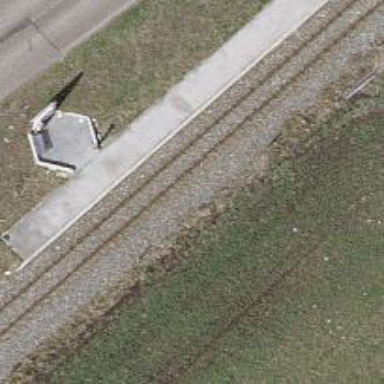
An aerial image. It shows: Public transport stop position.